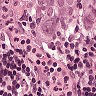
Metastatic tissue present: yes